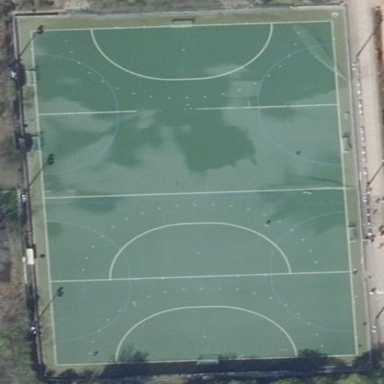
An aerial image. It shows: Field hockey pitch for leisure land sports.